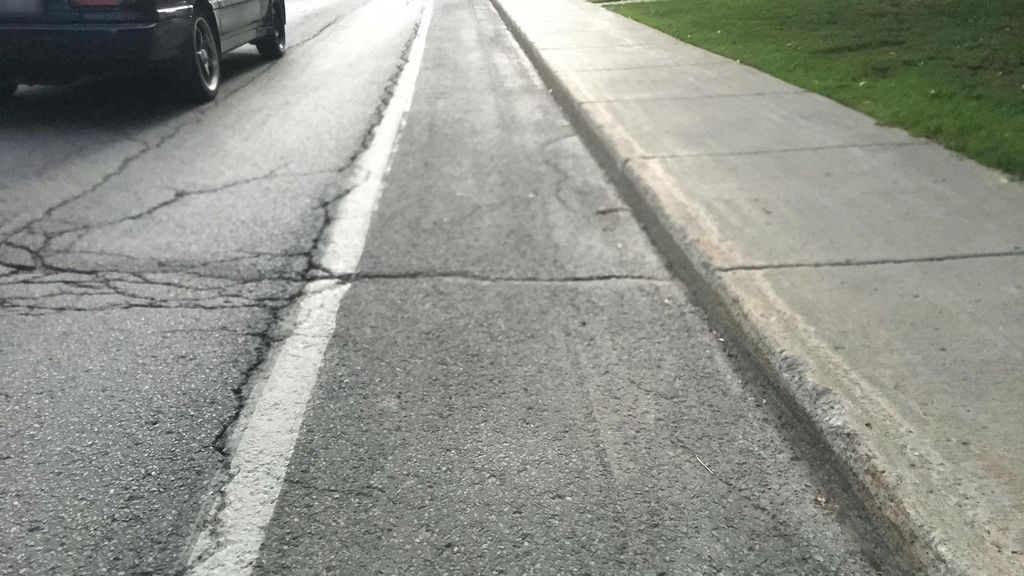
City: montreal